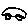
Label: car